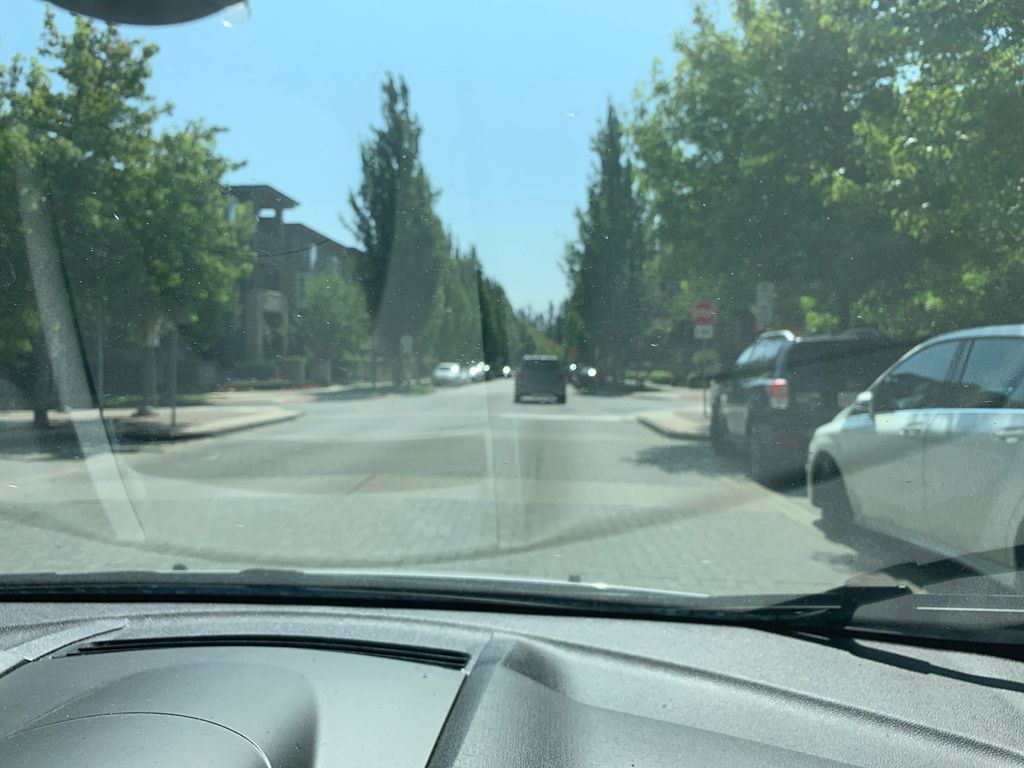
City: vancouver